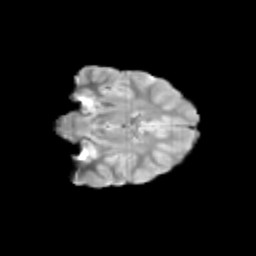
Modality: T2w
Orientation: coronal
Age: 13
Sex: female
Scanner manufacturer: siemens
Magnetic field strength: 3 T
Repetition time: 3.8 s
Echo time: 0.07 s